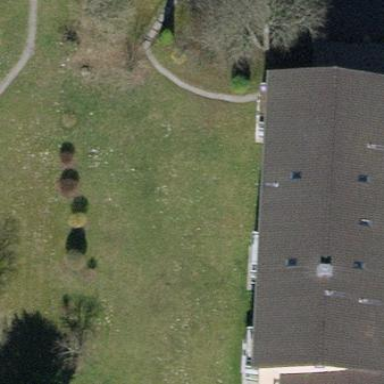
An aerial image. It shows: Gabled roof tile apartment building.